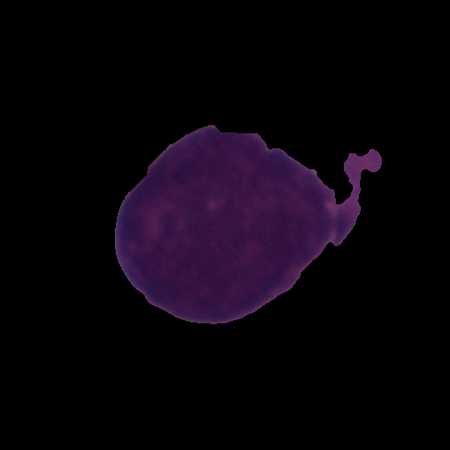
Label: cancer